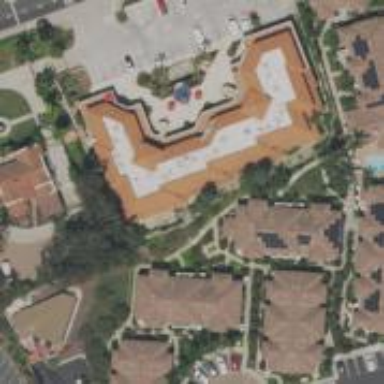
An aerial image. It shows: Hotel building.